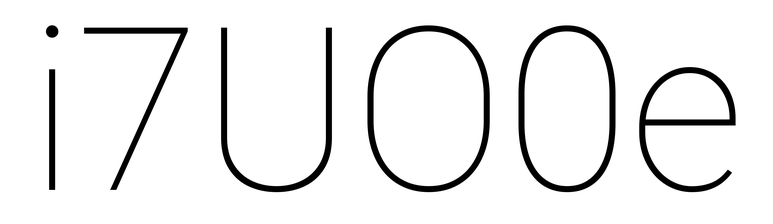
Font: Roboto_Thin